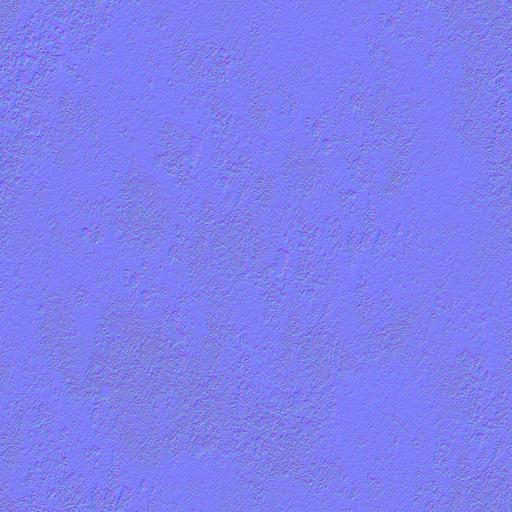
dirt dirty flat ground moss mossy